Interaction volume radius: 10 \u00c5
Interaction volume height: 15 \u00c5
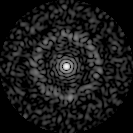
Disorder parameter: 0.8571